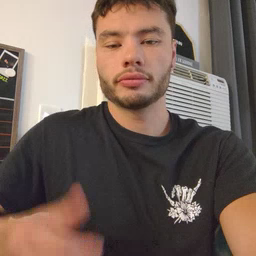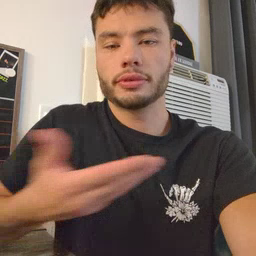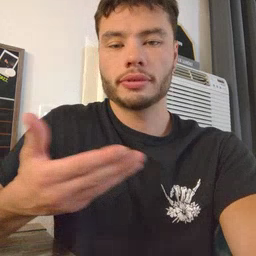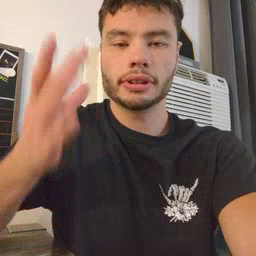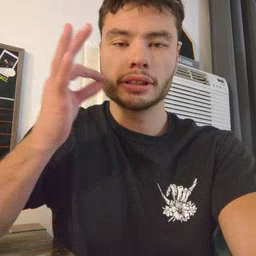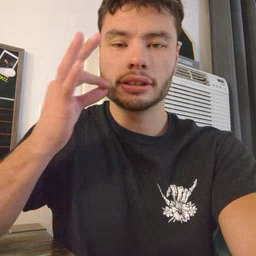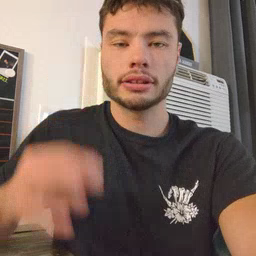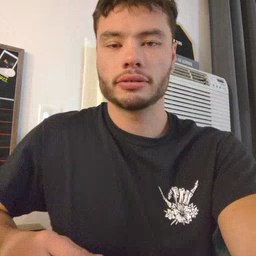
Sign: kitty